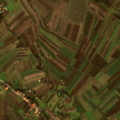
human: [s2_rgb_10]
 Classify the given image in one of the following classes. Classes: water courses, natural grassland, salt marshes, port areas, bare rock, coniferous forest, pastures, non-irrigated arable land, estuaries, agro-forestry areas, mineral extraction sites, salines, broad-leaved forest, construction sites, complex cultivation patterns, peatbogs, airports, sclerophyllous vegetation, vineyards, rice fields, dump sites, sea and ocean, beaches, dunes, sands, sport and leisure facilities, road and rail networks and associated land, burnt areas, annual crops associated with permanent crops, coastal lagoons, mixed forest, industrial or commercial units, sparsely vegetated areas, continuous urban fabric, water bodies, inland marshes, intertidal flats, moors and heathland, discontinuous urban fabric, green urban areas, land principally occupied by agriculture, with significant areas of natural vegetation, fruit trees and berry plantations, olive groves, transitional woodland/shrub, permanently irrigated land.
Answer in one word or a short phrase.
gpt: non-irrigated arable land, land principally occupied by agriculture, with significant areas of natural vegetation